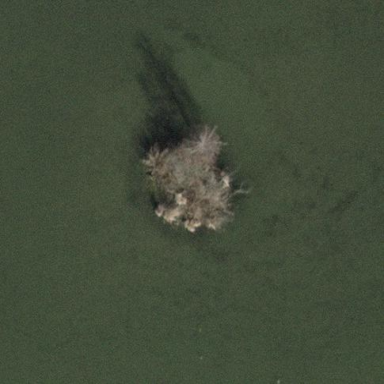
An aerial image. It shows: Islet.